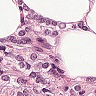
Metastatic tissue present: yes